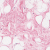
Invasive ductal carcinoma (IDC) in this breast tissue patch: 0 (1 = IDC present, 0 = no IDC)